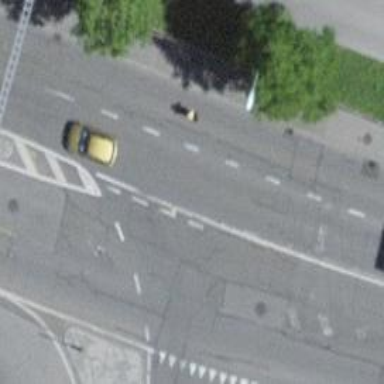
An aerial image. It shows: Road with traffic signals.